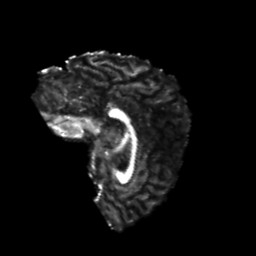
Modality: FA
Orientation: sagittal
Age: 22
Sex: female
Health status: healthy
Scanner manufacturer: philips
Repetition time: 7.396 s
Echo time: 0.08599 s